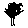
Label: tree